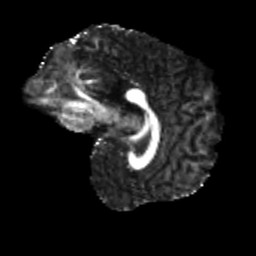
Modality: FA
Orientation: sagittal
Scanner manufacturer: siemens
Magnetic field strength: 3 T
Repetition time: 4 s
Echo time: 0.0594 s